Question: tl;dr; Even without my explanation one can look at the code below and the output and see something is fishy. Splice returns the index it spliced but the data remains in the array.
So I have an object that's keyed almost like an array (0,1,2,3...etc). Each object key has an array value. The array is an array of objects. Here's a simplified object that shows the basic structure I'm working with:
'''
obj = {
'1': [{},{},{},{}],
'2': [{},{},{},{}],
'3': [{},{},{},{}]
};
'''
I have some code that needs to splice out one of the array indices (objects) from one of those arrays. This is the code, with console logging around everything (which I will show the output of below).
'''
console.log(indices_to_remove);
for(j = 0; j < indices_to_remove.length; j++) {
console.log("i: " + i)
console.log('j: ' + j)
console.log(this._index);
console.log(this._index[i].splice(indices_to_remove[j], 1));
console.log(this._index);
}
'''
Notice on the second "console.log(this._index);" the spliced object is still part of the original array. I would assume that this._index[2] would now have one less item. Also, I should be splicing out index 0, yet it returns index 1.
Here's the output:

So if anyone has any insight into what I might be doing wrong please speak up!
Thanks,
Mike
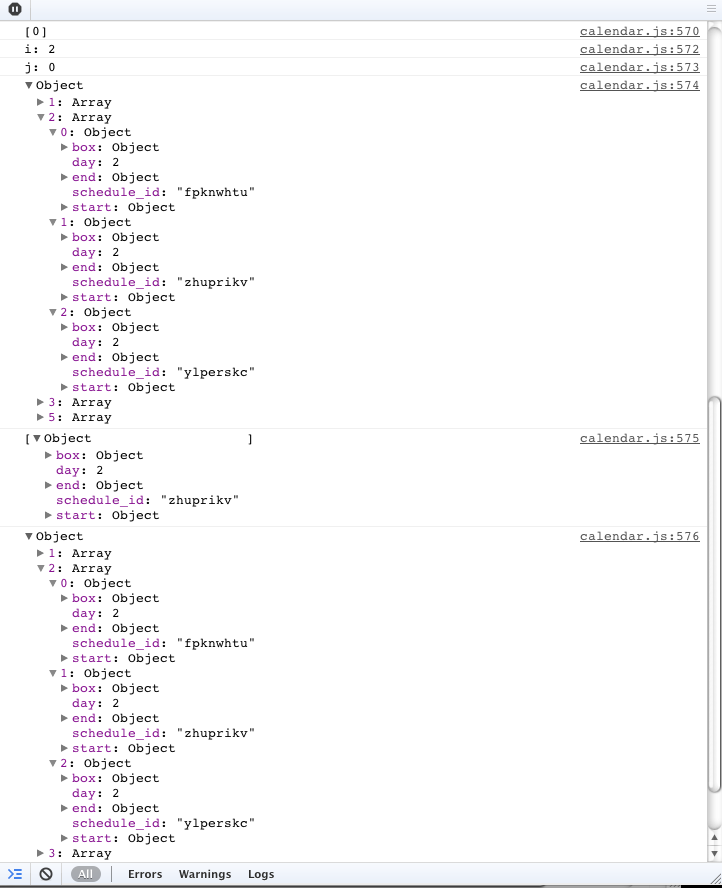
Answer: There is a lot missing in the code that you are showing, so I had to do some guessing. I ran this code, and it works as expected:
'''
var obj = {
'1': [{},{},{},{}],
'2': [{},{},{},{}],
'3': [{},{},{},{}]
};
var indices_to_remove = [1];
var i = 1;
alert(indices_to_remove);
for(j = 0; j < indices_to_remove.length; j++) {
alert("i: " + i)
alert('j: ' + j)
alert(obj[i]);
alert(obj[i].splice(indices_to_remove[j], 1));
alert(obj[i]);
}
'''
However, you should consider looping backwards in the array of indexes to remove. When you have removed the first item, the second item is now the first item. If you then remove the second item, it's really the third item that you remove.